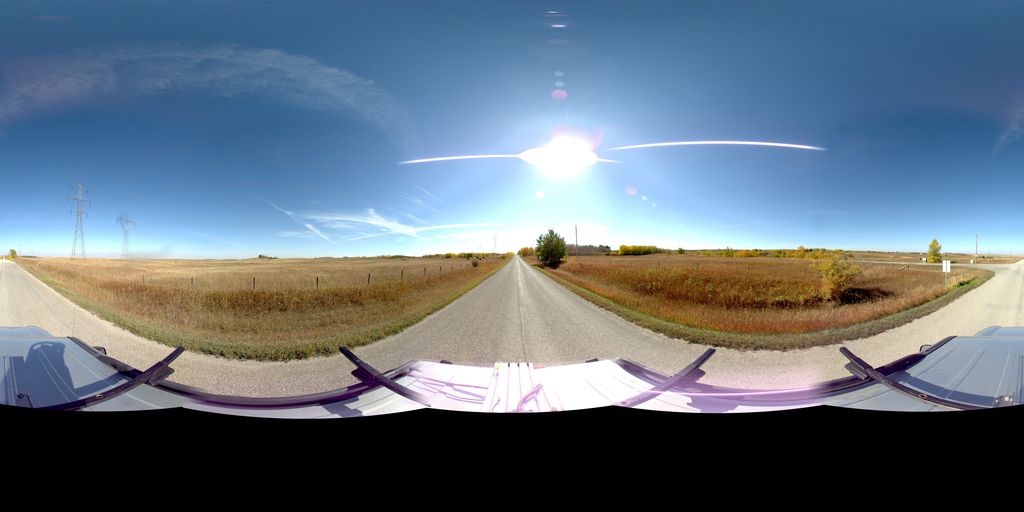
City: calgary